A 2-D grayscale encoding of one vibration snapshot from a rotor kit is shown. Based on the visible evidence, which rotor condition applies: normal, misalignment, unbalance, looseness?
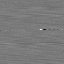
Answer: unbalance